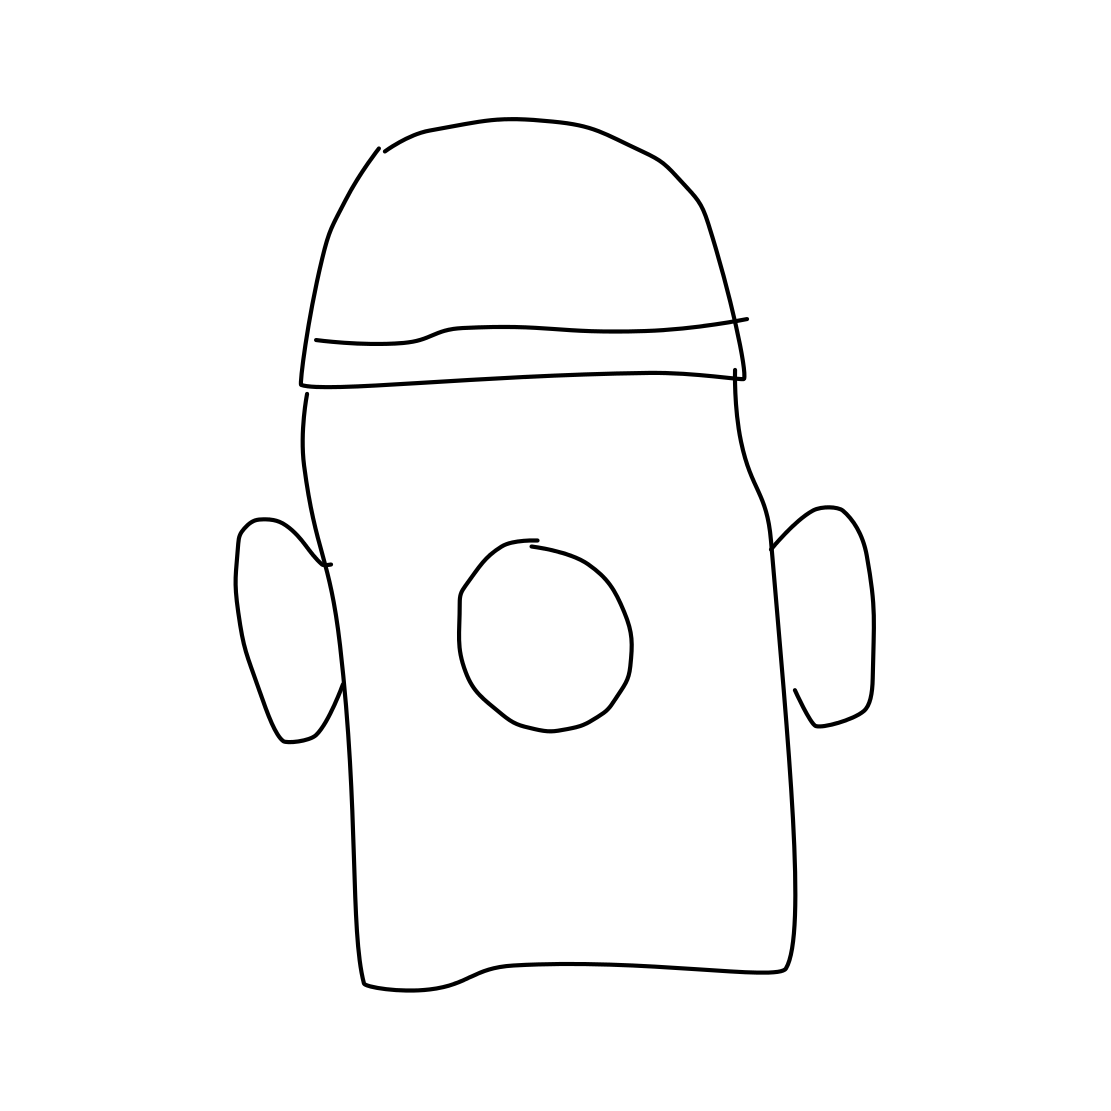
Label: fire hydrant